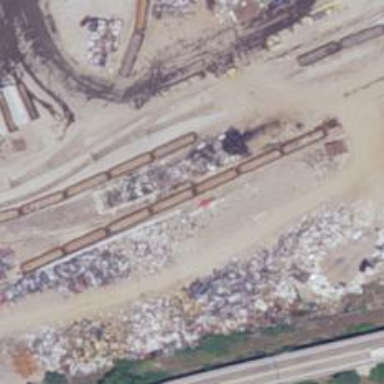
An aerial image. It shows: Railway spur service.